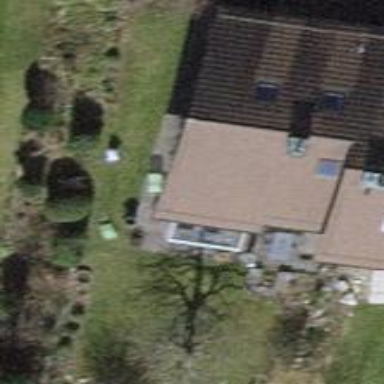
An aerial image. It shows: Building with tile roof.